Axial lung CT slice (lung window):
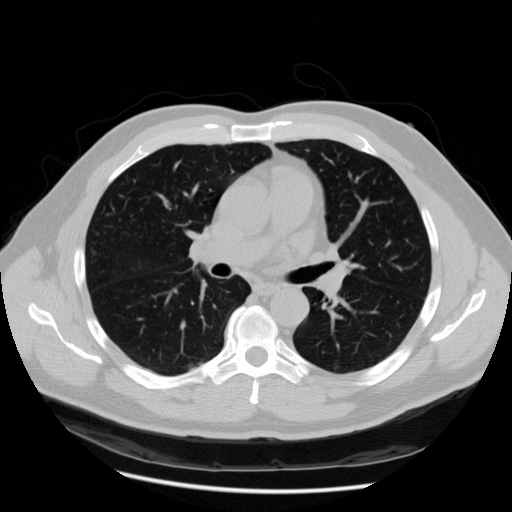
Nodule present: no